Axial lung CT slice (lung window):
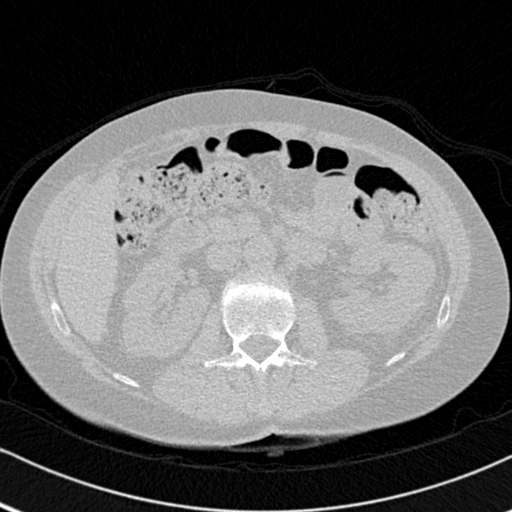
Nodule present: no